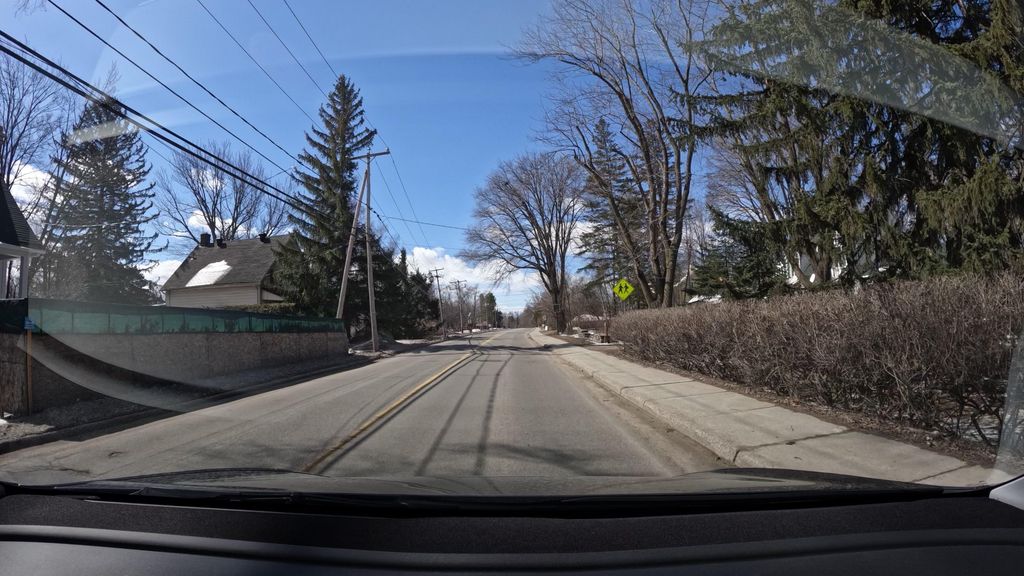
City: montreal